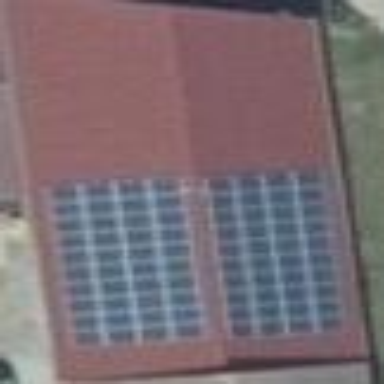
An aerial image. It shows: Building equipped with small solar photovoltaic panel for generating electricity.